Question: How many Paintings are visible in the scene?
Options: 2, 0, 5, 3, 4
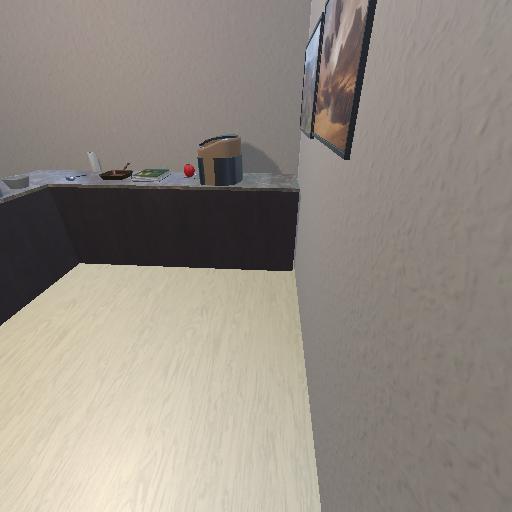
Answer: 2